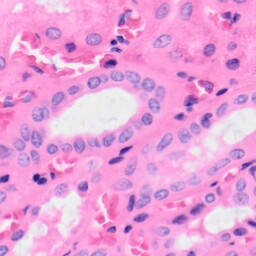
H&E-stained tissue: Kidney